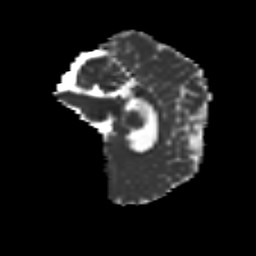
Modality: MD
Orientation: sagittal
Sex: male
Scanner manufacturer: siemens
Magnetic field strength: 3 T
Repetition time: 5 s
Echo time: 0.071 s